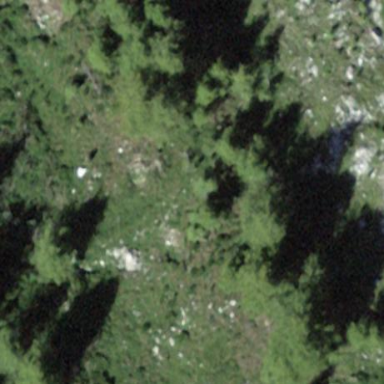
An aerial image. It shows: Forest area.